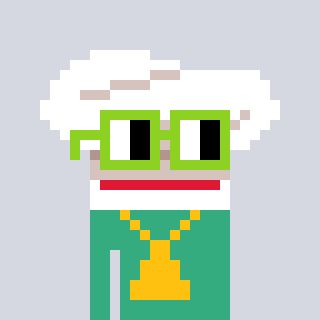
a pixel art character with square light green glasses, a chef hat-shaped head and a teal-colored body on a cool background